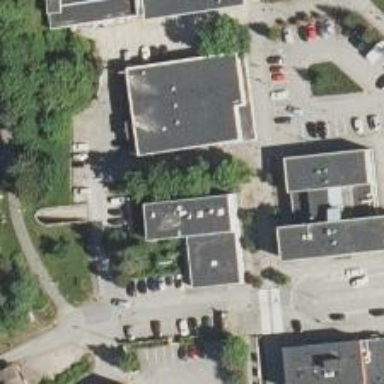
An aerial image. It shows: Government office.